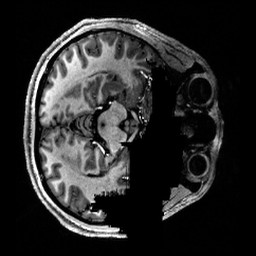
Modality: T1w
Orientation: axial
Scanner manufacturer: siemens
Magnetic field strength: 6.98 T
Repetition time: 5 s
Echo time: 0.00343 s